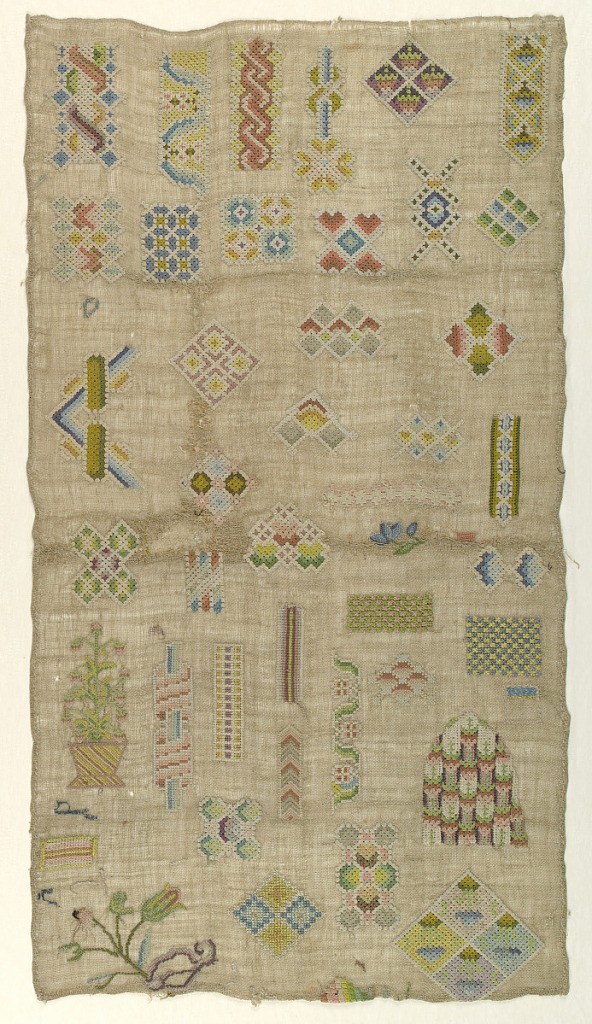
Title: Sampler
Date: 17th–19th century
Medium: silk and linen embroidery on linen foundation Technique: embroidered in rococo, satin, cross, tied cross, tent, roumanian, running, stem, interlaced herringbone stitches on plain weave foundation
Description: Isolated motifs in a 17th century manner.  Sampler has had much repair.  There are areas where silk has been removed from foundation.